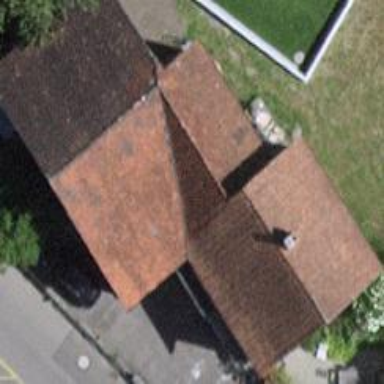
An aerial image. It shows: Detached building.